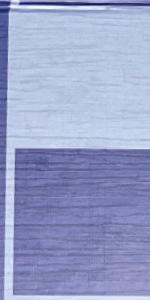
Label: Empty